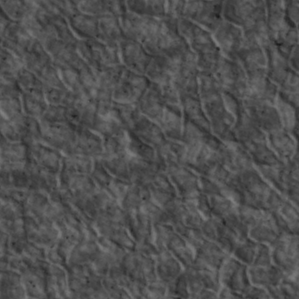
Label: non_frost